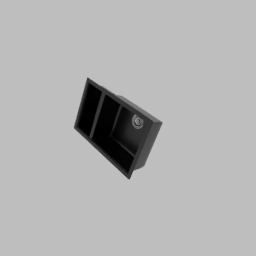
Label: appliances